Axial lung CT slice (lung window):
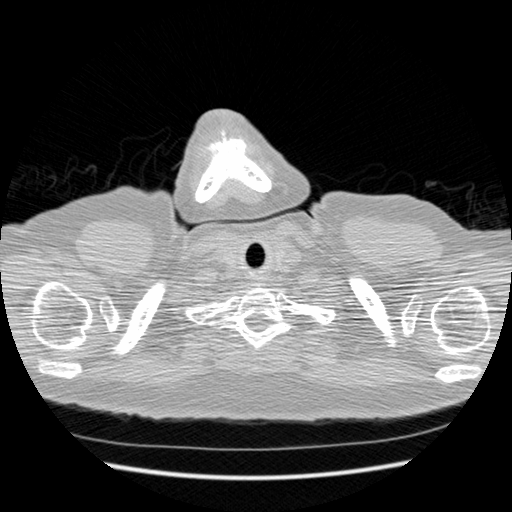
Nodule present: no